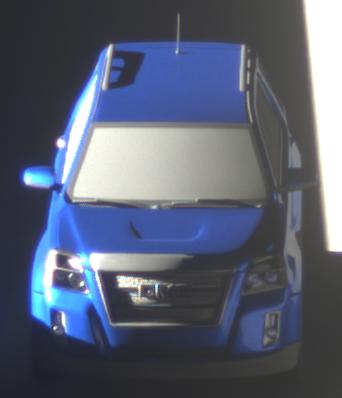
Make: GMC
Model: Terrain
Detailed model: Gen. 1
Model produced from: 2009
Model produced until: 2017
Doors: 5
Color: blue
Road condition: dry road
Daytime: sunrise or sunset
Contrast: high contrast